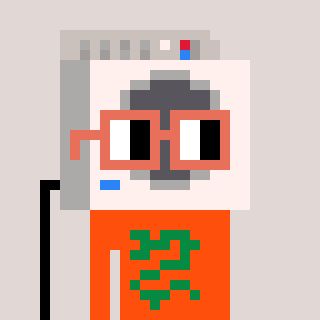
a pixel art character with square orange glasses, a washing machine-shaped head and a orange-colored body on a warm background